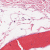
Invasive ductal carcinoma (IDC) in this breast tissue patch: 0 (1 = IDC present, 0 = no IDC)